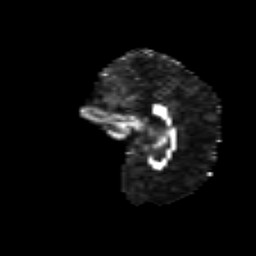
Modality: FA
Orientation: sagittal
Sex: female
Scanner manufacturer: siemens
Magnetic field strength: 3 T
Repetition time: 5 s
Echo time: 0.071 s